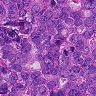
Metastatic tissue present: yes